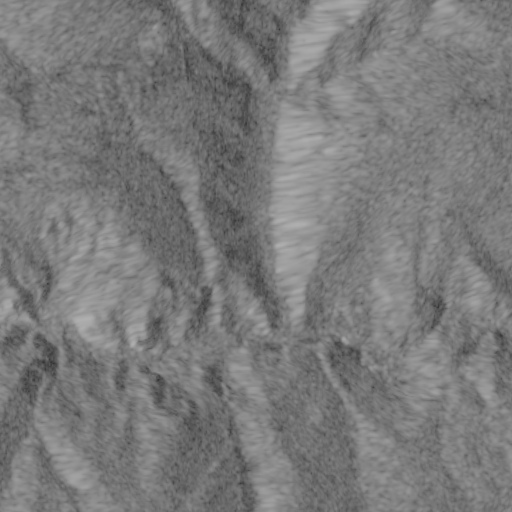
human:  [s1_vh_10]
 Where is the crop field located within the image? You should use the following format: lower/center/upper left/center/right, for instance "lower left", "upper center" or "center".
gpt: The crop field is located in the upper left of the image.
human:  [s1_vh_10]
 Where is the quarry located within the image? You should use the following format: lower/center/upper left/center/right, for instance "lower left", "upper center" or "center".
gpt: There is no quarry in the image.

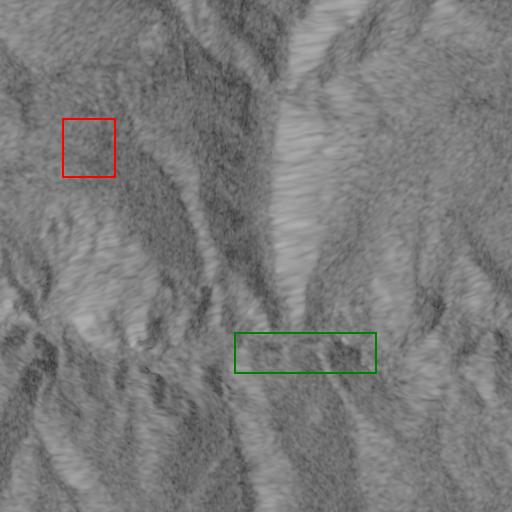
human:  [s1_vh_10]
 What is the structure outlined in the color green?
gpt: The structure outlined in green is an aquafarm.
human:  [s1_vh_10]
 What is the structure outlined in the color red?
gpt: The structure outlined in red is a crop field.
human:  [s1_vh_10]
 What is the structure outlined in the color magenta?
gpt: There is no magenta outline.